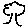
Label: tree